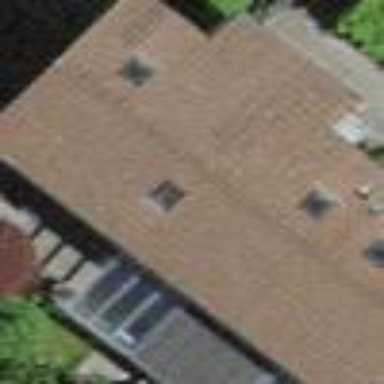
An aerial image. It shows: Terrace building.